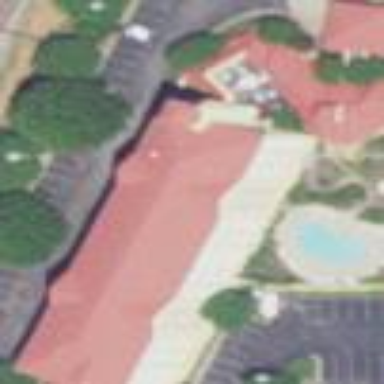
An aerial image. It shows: Hotel building.